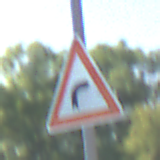
Verkehrszeichen: KurveRechts
Umgebung: Outdoor, Nature
Tageszeit: Midday
Wetter: Clear
Licht: Natural
Jahreszeit: NotSpecified
Kontrast: HighContrast